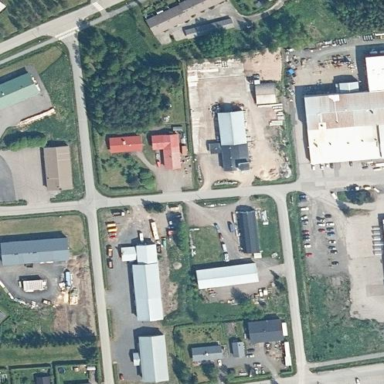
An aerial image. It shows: Industrial area.